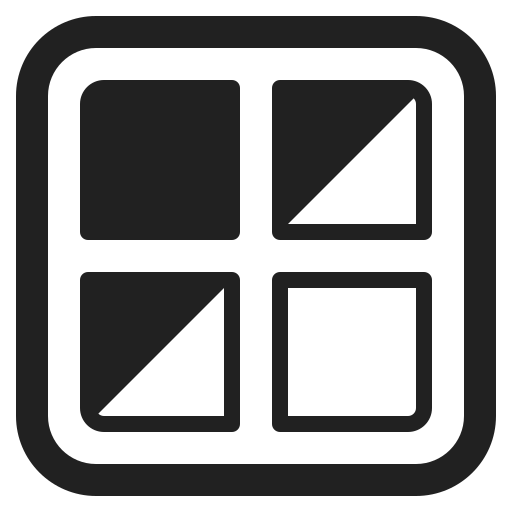
window high contrast